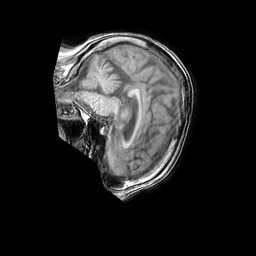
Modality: T1w
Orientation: sagittal
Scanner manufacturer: philips
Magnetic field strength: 1.5 T
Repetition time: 0.19 s
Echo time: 0.00194 s